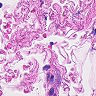
Metastatic tissue present: no